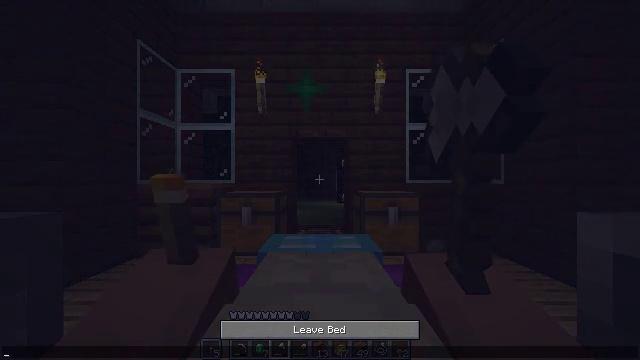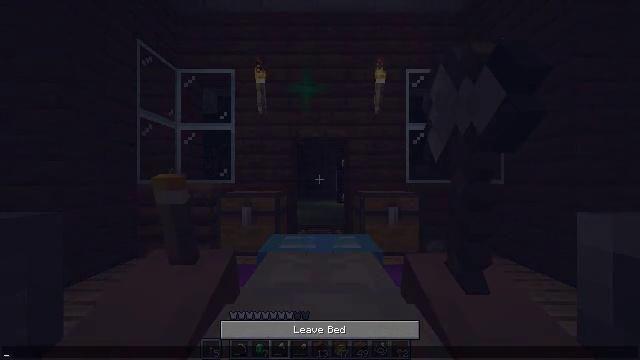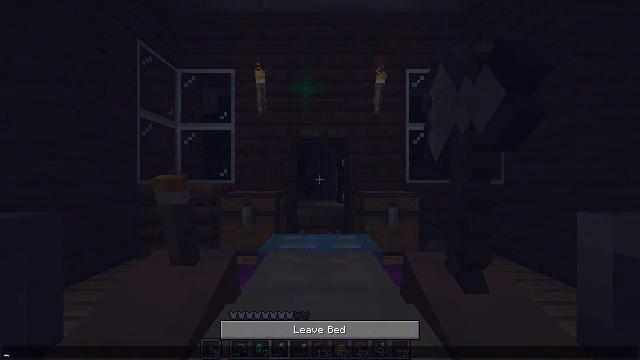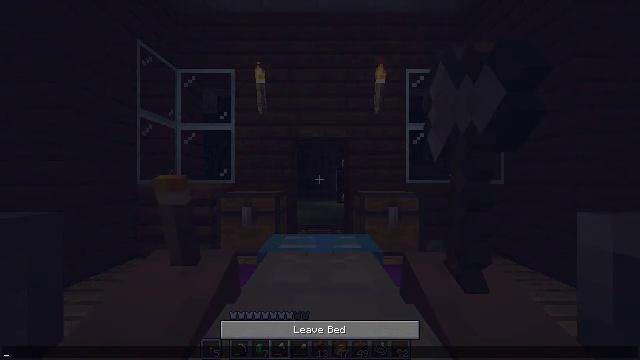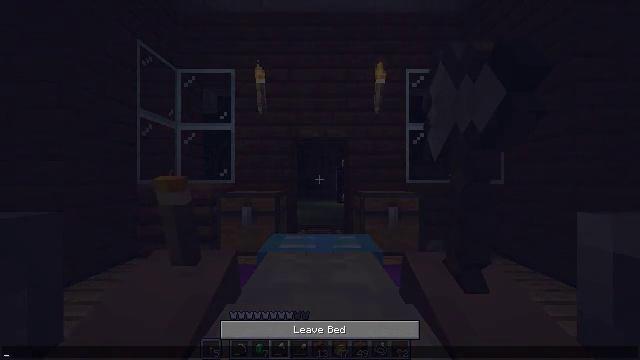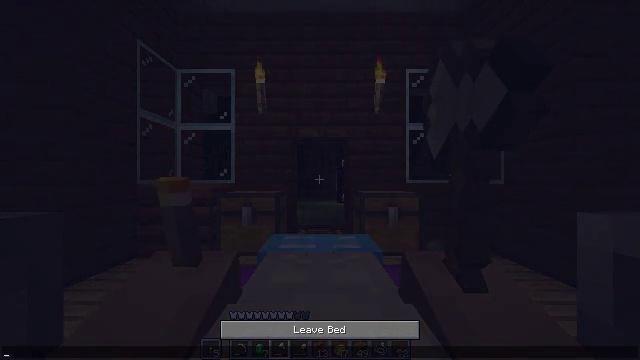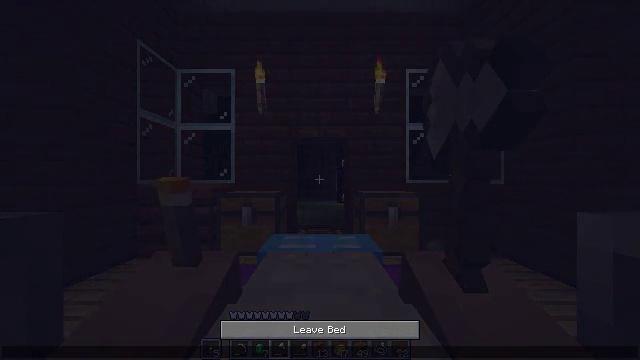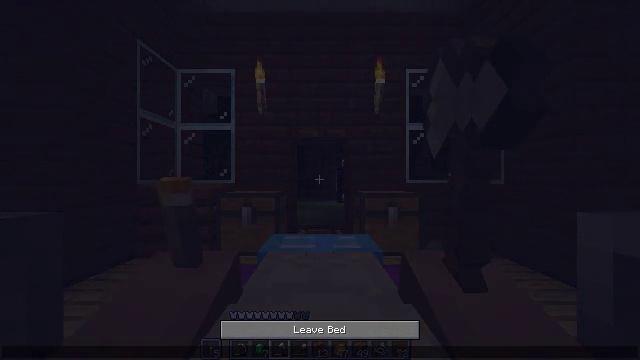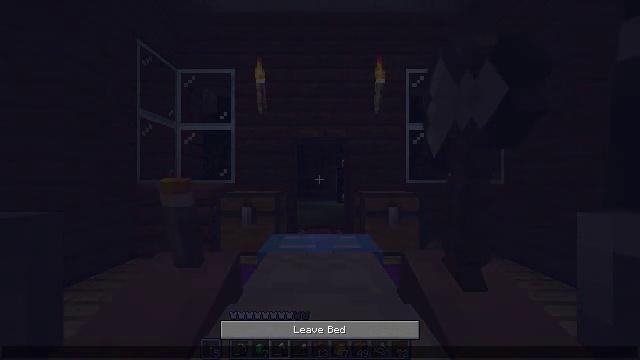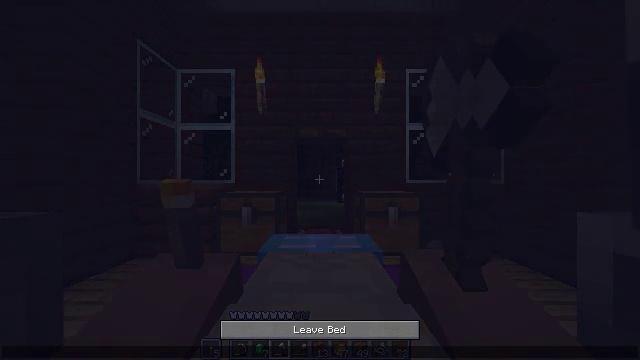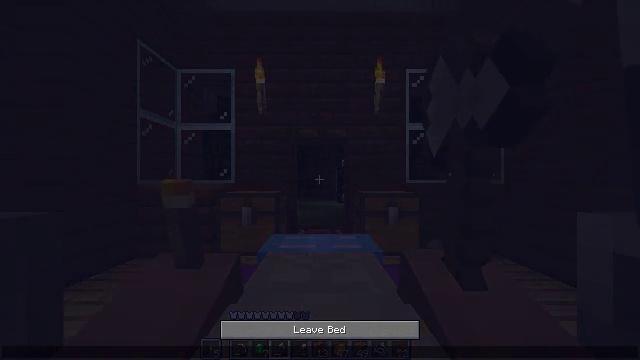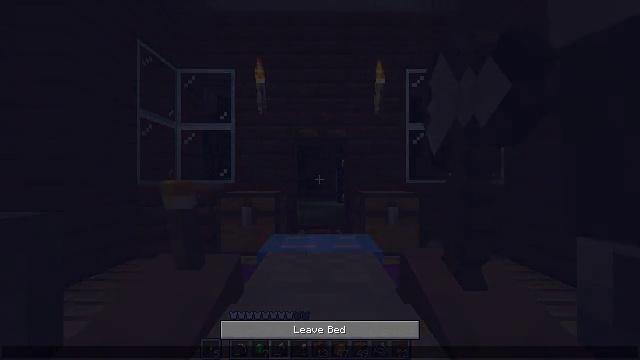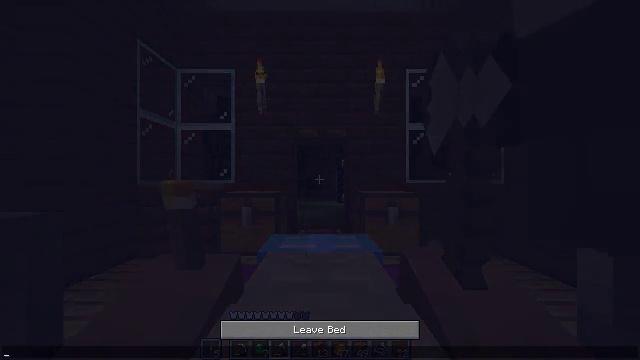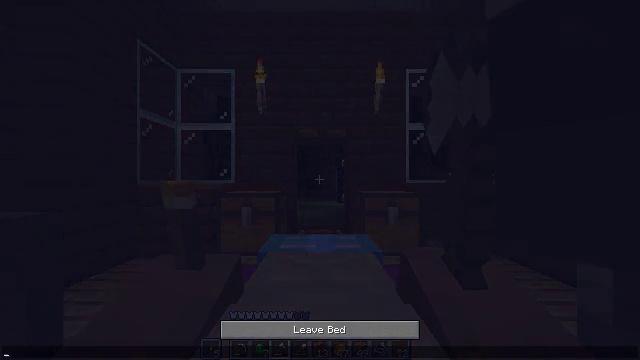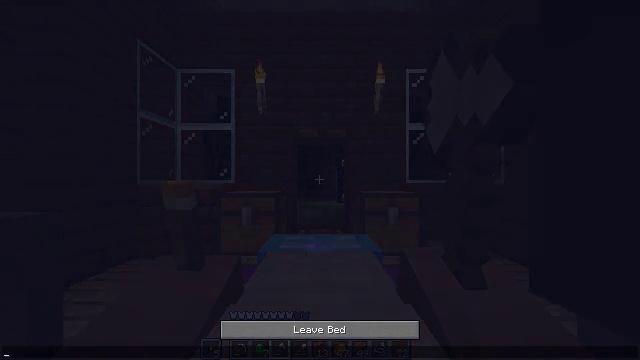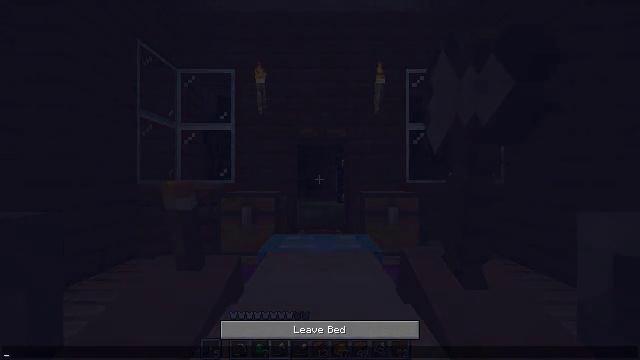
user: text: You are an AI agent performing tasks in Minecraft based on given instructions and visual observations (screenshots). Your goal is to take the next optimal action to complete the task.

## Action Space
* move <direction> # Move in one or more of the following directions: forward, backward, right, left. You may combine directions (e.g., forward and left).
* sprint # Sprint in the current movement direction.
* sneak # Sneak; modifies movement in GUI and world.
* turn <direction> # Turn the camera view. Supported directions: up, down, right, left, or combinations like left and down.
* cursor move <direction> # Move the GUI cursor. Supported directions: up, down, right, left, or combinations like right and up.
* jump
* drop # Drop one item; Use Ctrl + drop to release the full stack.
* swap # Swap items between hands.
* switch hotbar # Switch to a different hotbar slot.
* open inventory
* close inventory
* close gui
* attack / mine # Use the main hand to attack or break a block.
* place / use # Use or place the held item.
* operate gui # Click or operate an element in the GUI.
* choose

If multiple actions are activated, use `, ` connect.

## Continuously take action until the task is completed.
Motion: motion action
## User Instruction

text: Gather poppy from the ground.
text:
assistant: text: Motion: no_op
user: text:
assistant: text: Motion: no_op
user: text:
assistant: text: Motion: no_op
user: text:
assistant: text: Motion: no_op
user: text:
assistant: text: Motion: no_op
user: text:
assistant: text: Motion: no_op
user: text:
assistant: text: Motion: no_op
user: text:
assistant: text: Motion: no_op
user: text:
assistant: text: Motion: no_op
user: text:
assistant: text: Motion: no_op
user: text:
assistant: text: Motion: no_op
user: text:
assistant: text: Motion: no_op
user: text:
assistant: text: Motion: no_op
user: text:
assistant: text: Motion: no_op
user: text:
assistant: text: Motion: no_op
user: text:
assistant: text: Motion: no_op
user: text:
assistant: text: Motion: no_op
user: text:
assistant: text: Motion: close gui
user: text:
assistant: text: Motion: no_op
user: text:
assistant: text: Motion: no_op
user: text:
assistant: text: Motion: no_op
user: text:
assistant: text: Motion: no_op
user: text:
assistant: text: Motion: no_op
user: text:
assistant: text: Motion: no_op
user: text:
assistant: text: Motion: no_op
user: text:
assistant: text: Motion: no_op
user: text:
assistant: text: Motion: no_op
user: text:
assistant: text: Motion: no_op
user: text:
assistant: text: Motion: no_op
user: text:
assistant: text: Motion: no_op